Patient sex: M
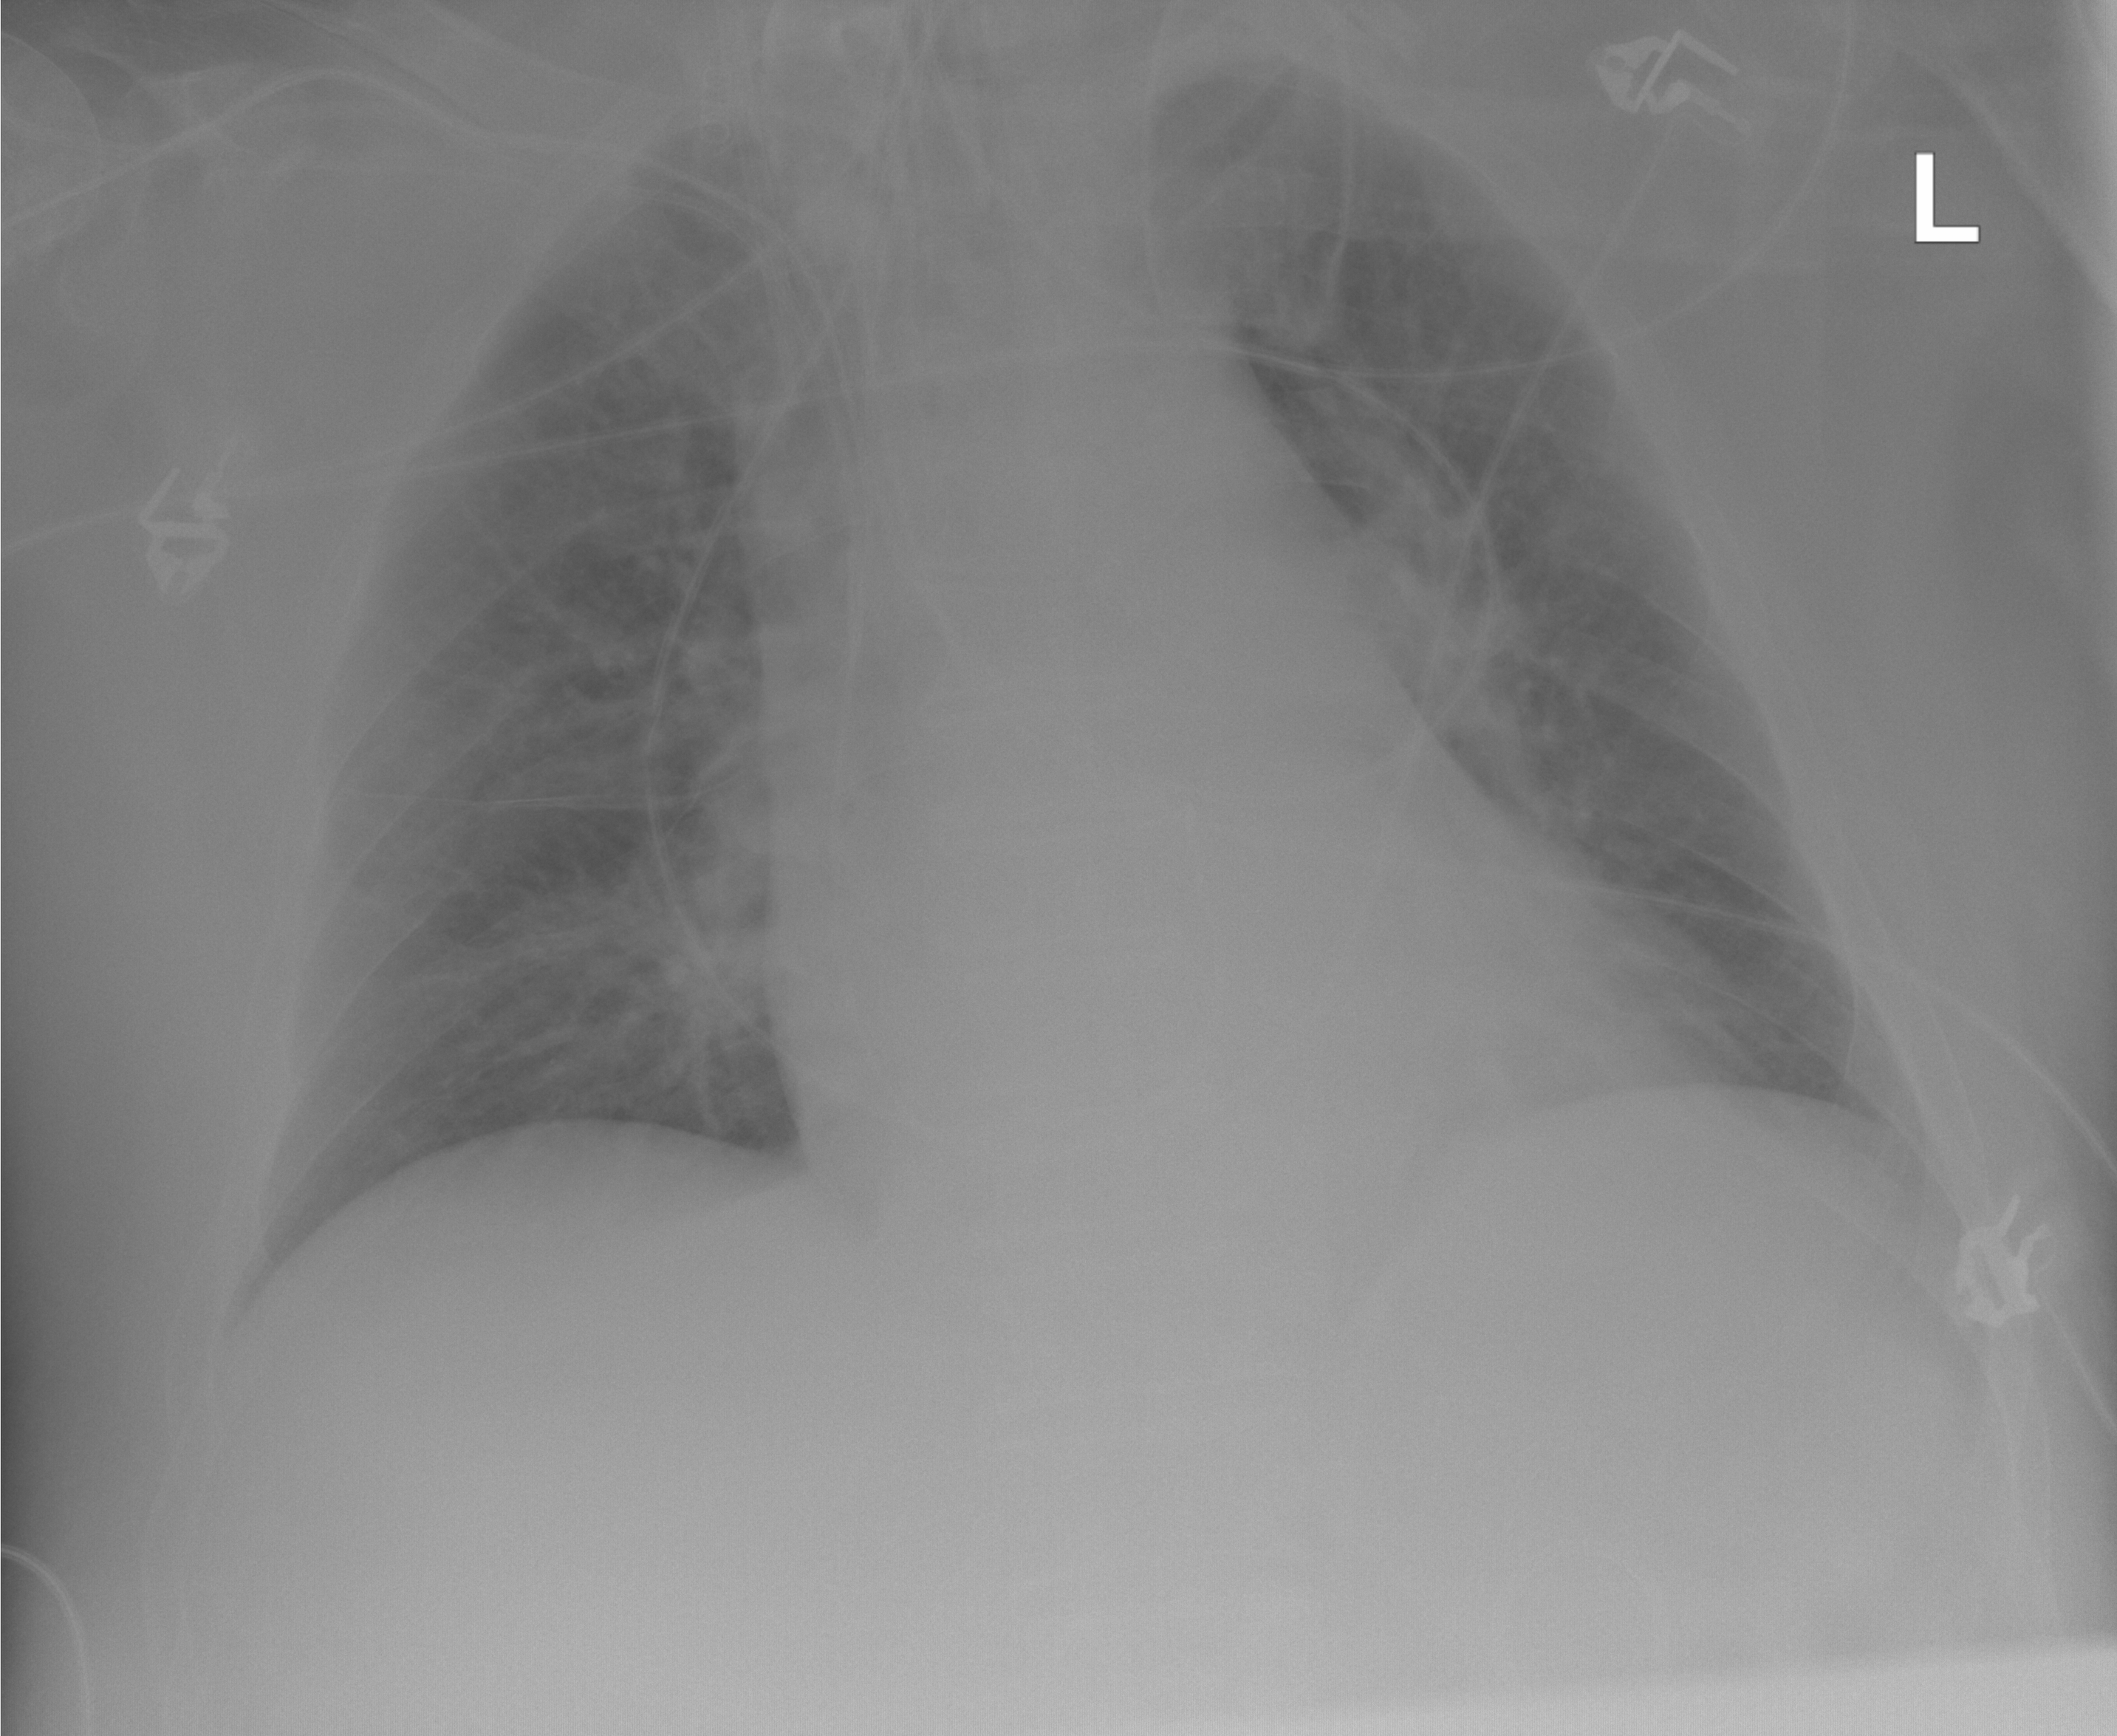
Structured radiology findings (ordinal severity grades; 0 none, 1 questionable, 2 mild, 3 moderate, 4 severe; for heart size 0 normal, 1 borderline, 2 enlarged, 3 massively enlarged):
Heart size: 2
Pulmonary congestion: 2
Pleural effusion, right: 0
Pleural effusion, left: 0
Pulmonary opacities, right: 2
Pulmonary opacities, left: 0
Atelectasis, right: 0
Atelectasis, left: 0